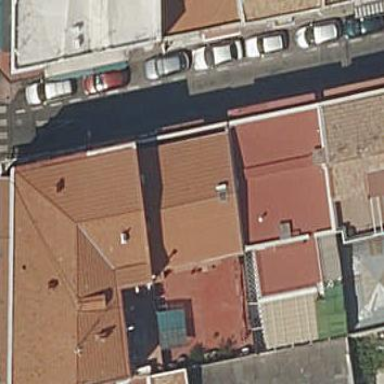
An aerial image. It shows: Image showing building with apartments.